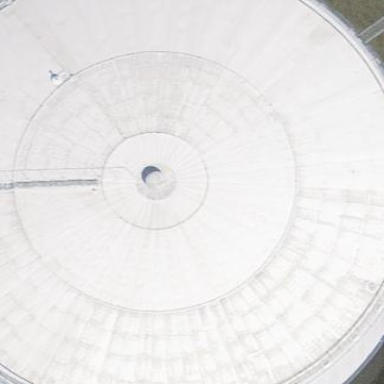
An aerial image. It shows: Storage tank that is man-made.